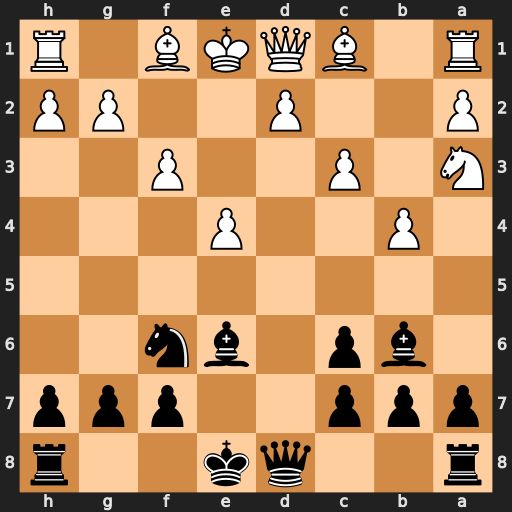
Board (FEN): r2qk2r/ppp2ppp/1bp1bn2/8/1P2P3/N1P2P2/P2P2PP/R1BQKB1R
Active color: b
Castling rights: KQkq
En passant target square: -
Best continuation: Nxe4 fxe4 Qh4+ g3 Qxe4+ Qe2 Qxh1